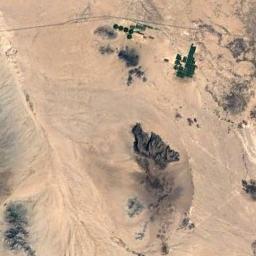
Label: desert